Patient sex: M
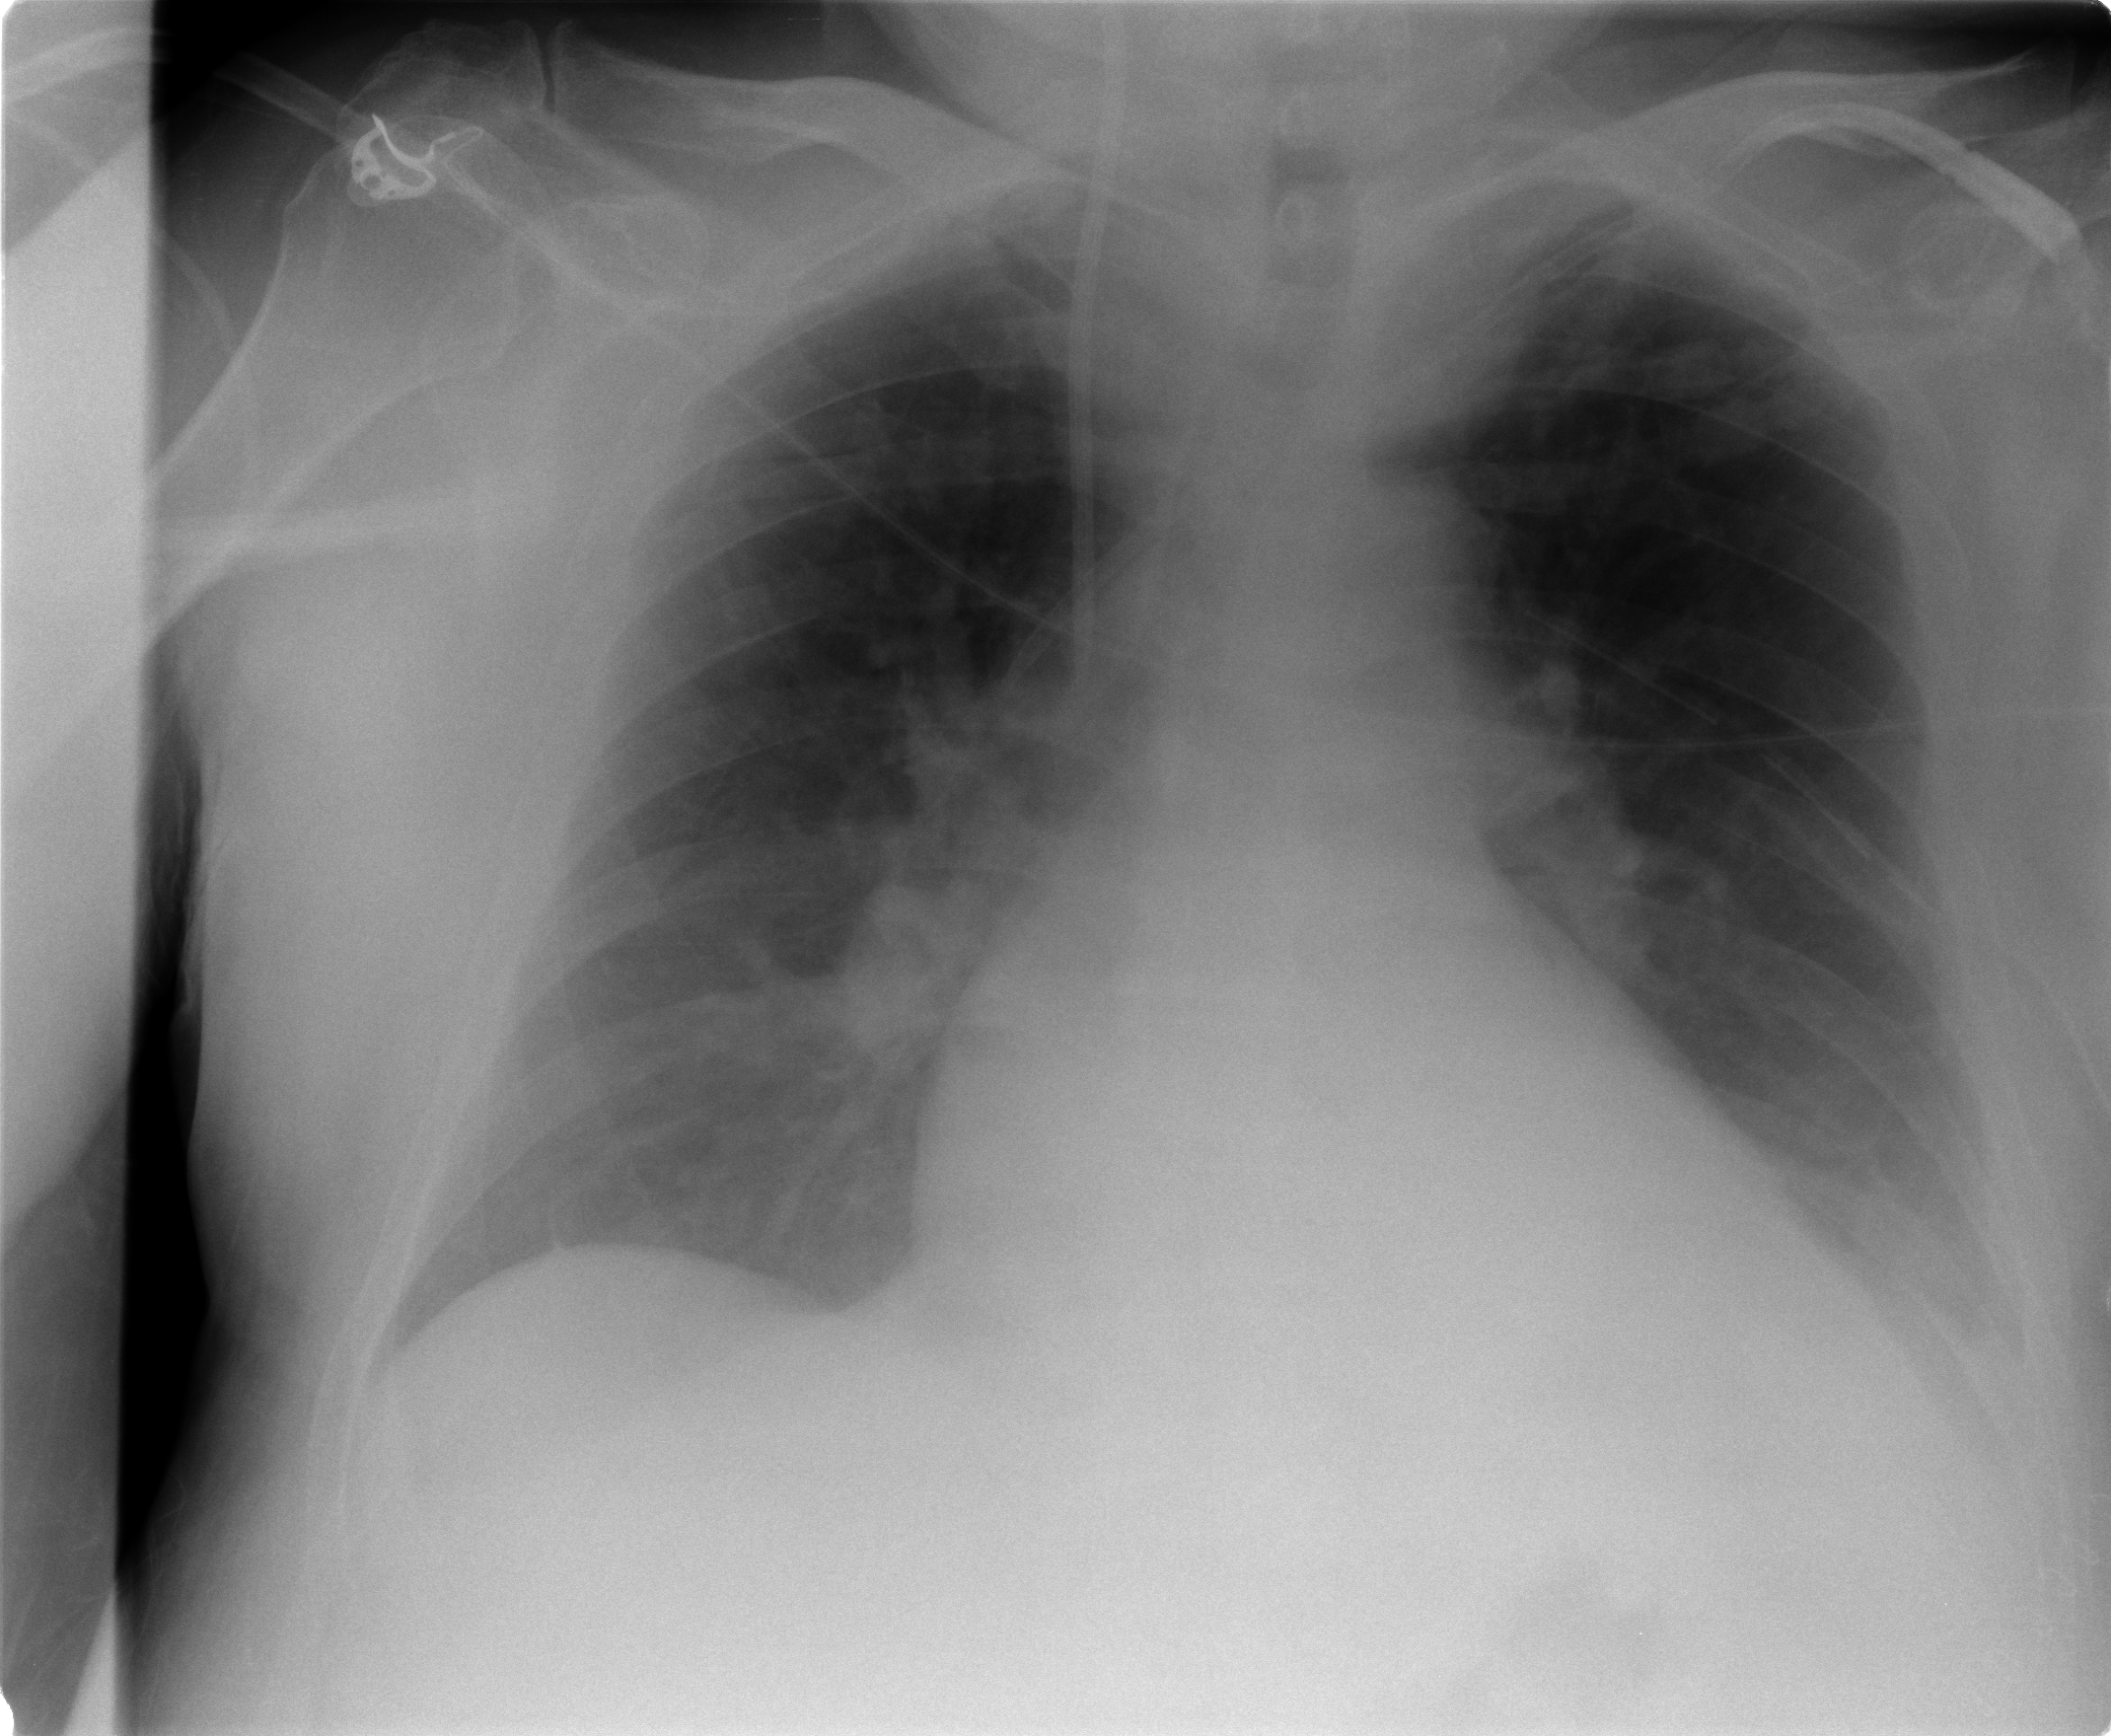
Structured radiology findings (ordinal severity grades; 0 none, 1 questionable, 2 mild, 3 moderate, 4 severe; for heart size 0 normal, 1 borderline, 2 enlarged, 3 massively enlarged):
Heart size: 0
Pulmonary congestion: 0
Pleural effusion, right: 0
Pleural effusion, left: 2
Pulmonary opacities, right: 0
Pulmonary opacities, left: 0
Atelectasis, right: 0
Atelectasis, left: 0